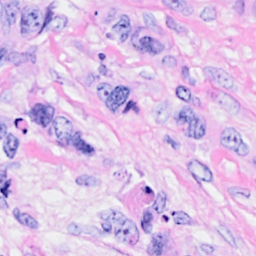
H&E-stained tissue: Breast